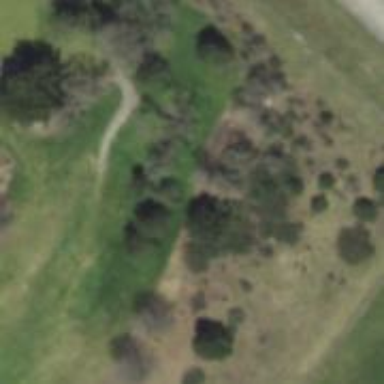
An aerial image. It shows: Golf tee.